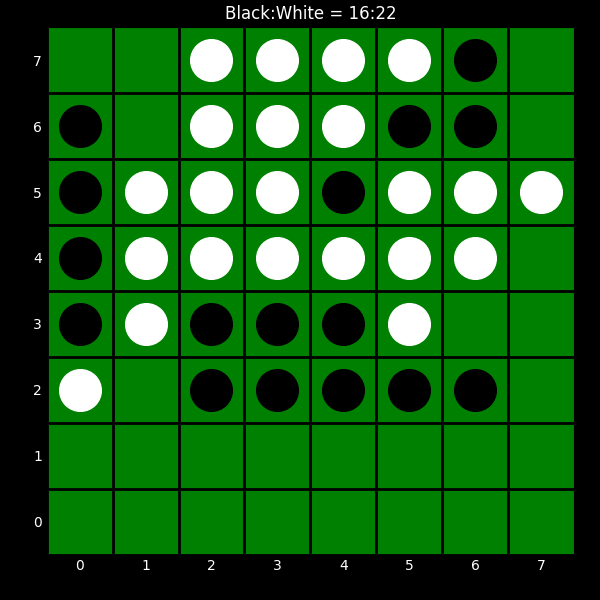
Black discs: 16
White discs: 22